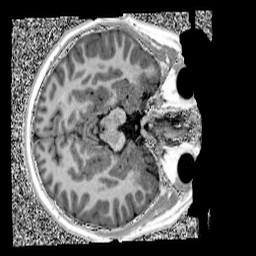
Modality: UNIT1
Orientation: axial
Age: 13
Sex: male
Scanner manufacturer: siemens
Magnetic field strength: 3 T
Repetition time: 4 s
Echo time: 0.00299 s